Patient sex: F
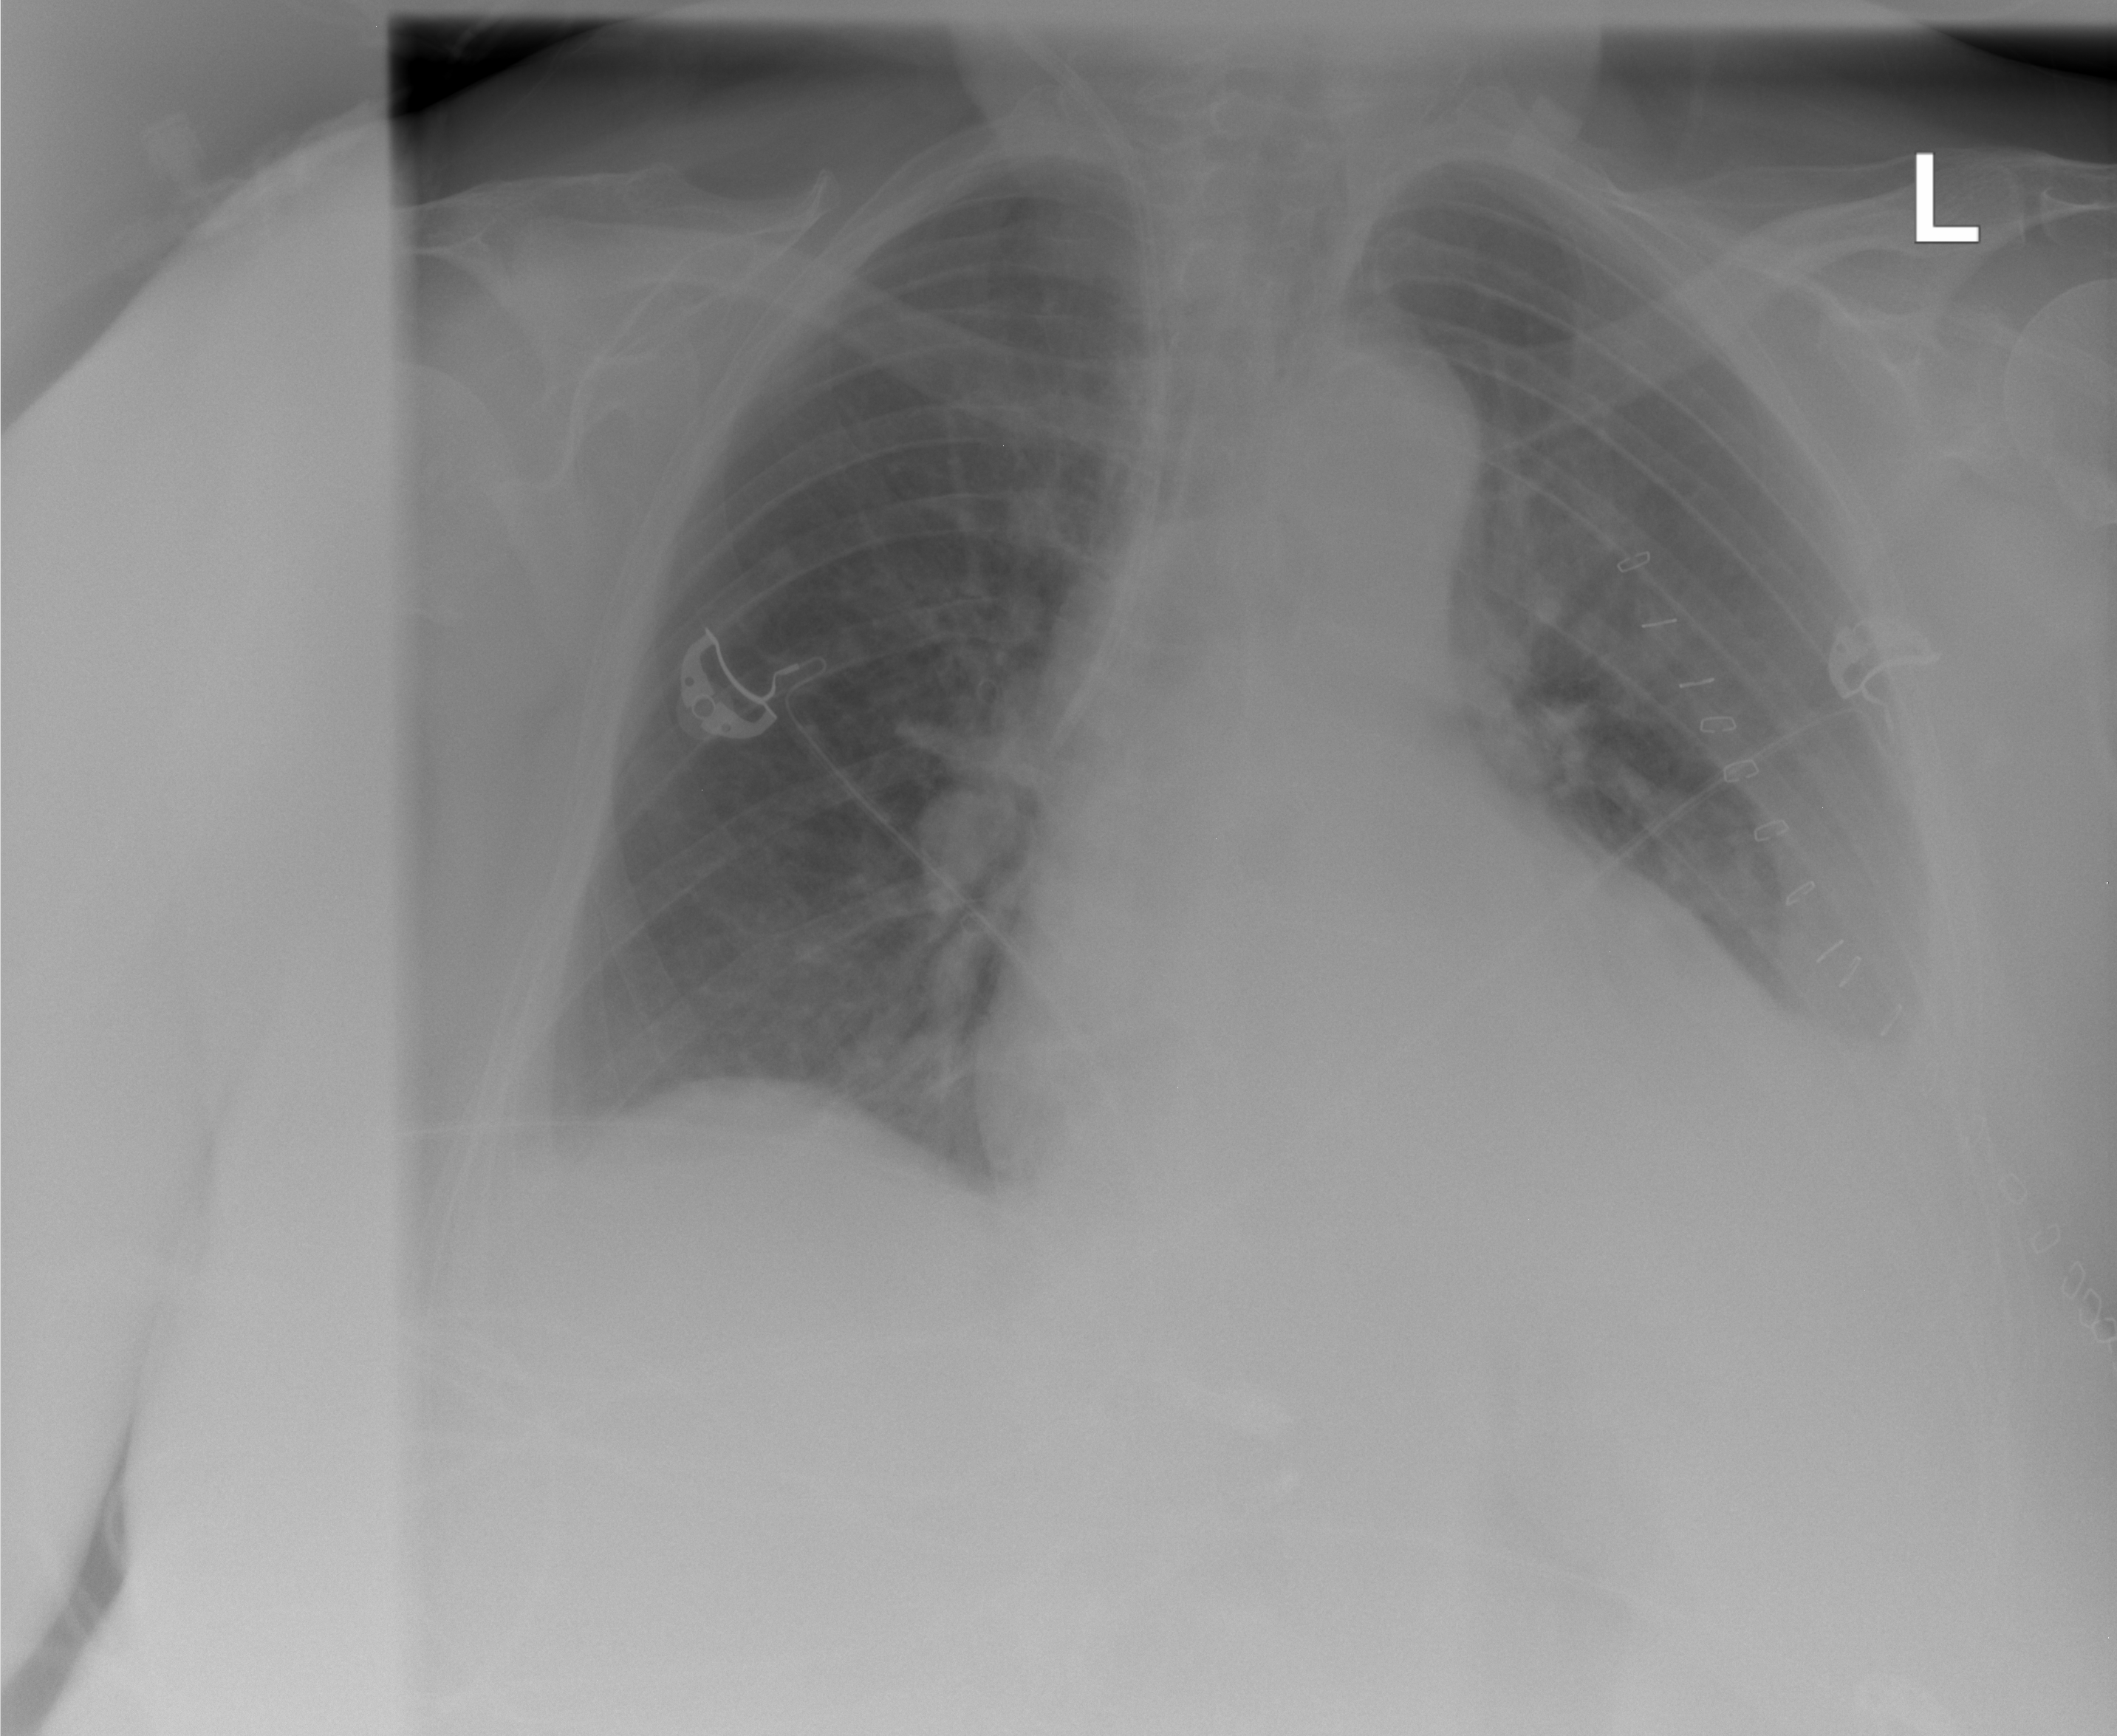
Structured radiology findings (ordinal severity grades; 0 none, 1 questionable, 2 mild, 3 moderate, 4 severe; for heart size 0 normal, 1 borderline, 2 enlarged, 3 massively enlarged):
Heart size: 0
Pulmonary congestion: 0
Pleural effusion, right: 0
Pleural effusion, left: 2
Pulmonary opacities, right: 0
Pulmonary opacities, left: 0
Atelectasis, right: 0
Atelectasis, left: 2